Sex: M
Age: 60
Scanner: Avanto
Primary tumour origin: Non-Small Cell Lung Cancer
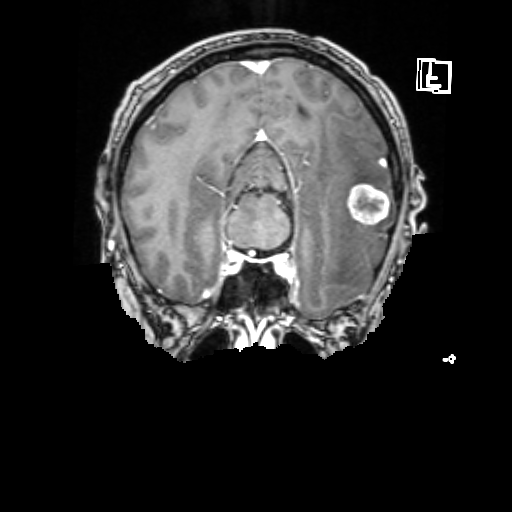
Segmented lesion volume (cc): 11.991
Number of lesion components: 3